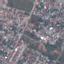
Label: Residential